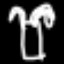
Label: palm tree